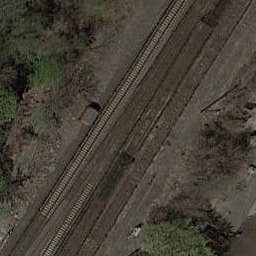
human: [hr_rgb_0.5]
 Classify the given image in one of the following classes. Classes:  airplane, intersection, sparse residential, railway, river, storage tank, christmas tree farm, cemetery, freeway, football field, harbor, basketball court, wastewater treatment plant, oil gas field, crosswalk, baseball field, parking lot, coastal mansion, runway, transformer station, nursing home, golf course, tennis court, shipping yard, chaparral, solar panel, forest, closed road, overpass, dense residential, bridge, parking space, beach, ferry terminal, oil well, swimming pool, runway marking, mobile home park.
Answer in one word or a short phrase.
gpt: railway